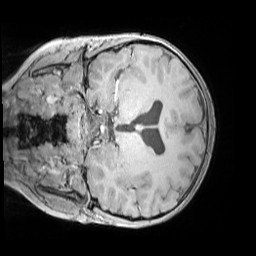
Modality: MP2RAGE
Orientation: coronal
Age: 9
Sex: female
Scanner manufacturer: siemens
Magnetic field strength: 3 T
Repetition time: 4 s
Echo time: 0.00303 s